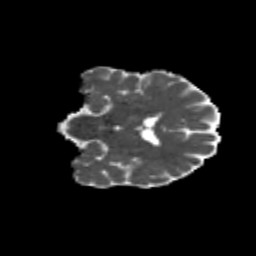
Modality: MD
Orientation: coronal
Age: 55
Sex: male
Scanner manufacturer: siemens
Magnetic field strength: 3 T
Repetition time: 4.71 s
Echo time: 0.0906 s